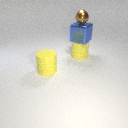
large yellow rubber cylinder to the left of large yellow rubber cylinder